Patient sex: M
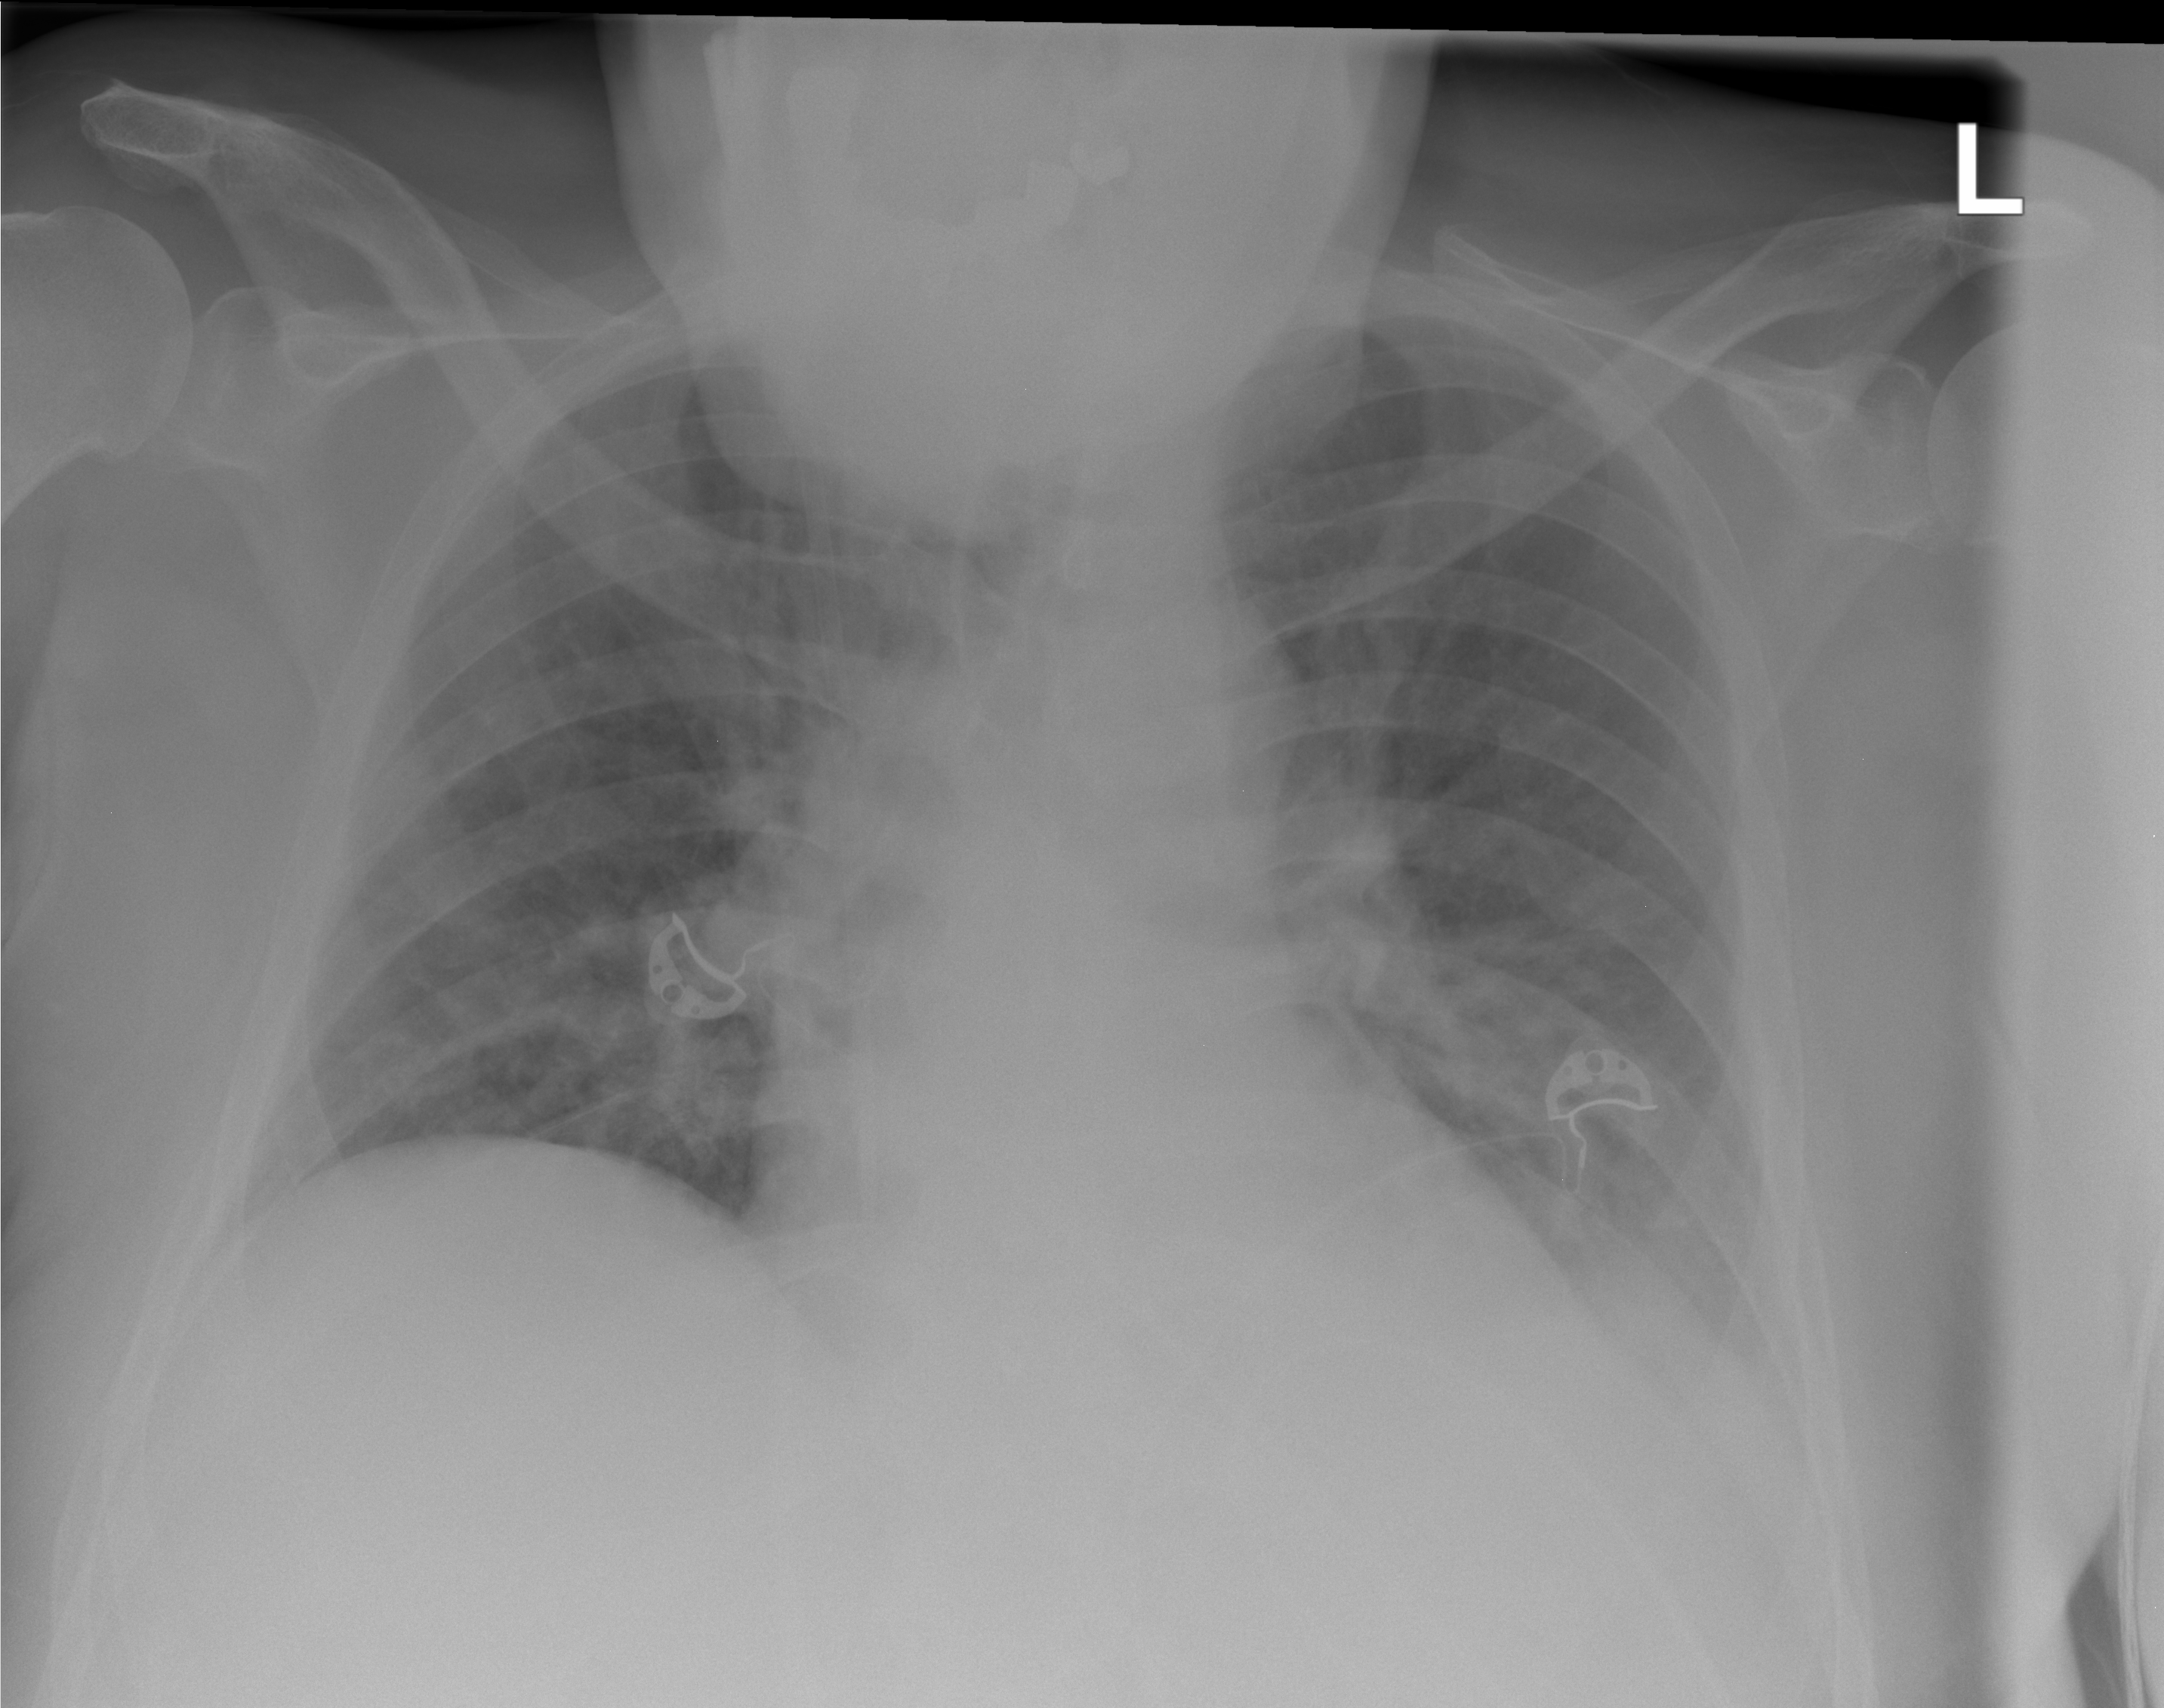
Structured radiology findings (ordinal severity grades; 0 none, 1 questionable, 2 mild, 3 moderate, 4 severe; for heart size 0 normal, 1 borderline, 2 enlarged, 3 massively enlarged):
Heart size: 0
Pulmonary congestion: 0
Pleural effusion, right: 0
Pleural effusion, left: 2
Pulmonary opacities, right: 1
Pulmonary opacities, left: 0
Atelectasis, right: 0
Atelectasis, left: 2